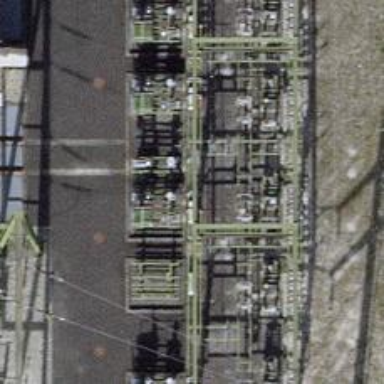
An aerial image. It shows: Insulator used in power equipment.